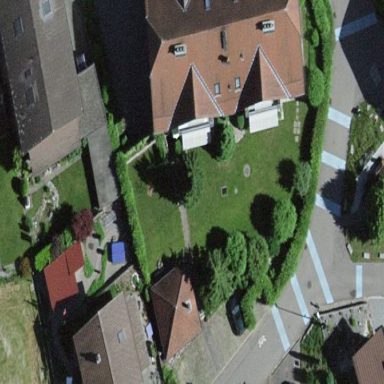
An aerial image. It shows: Building with half-hipped roof shape.